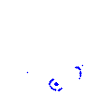
Particle: proton